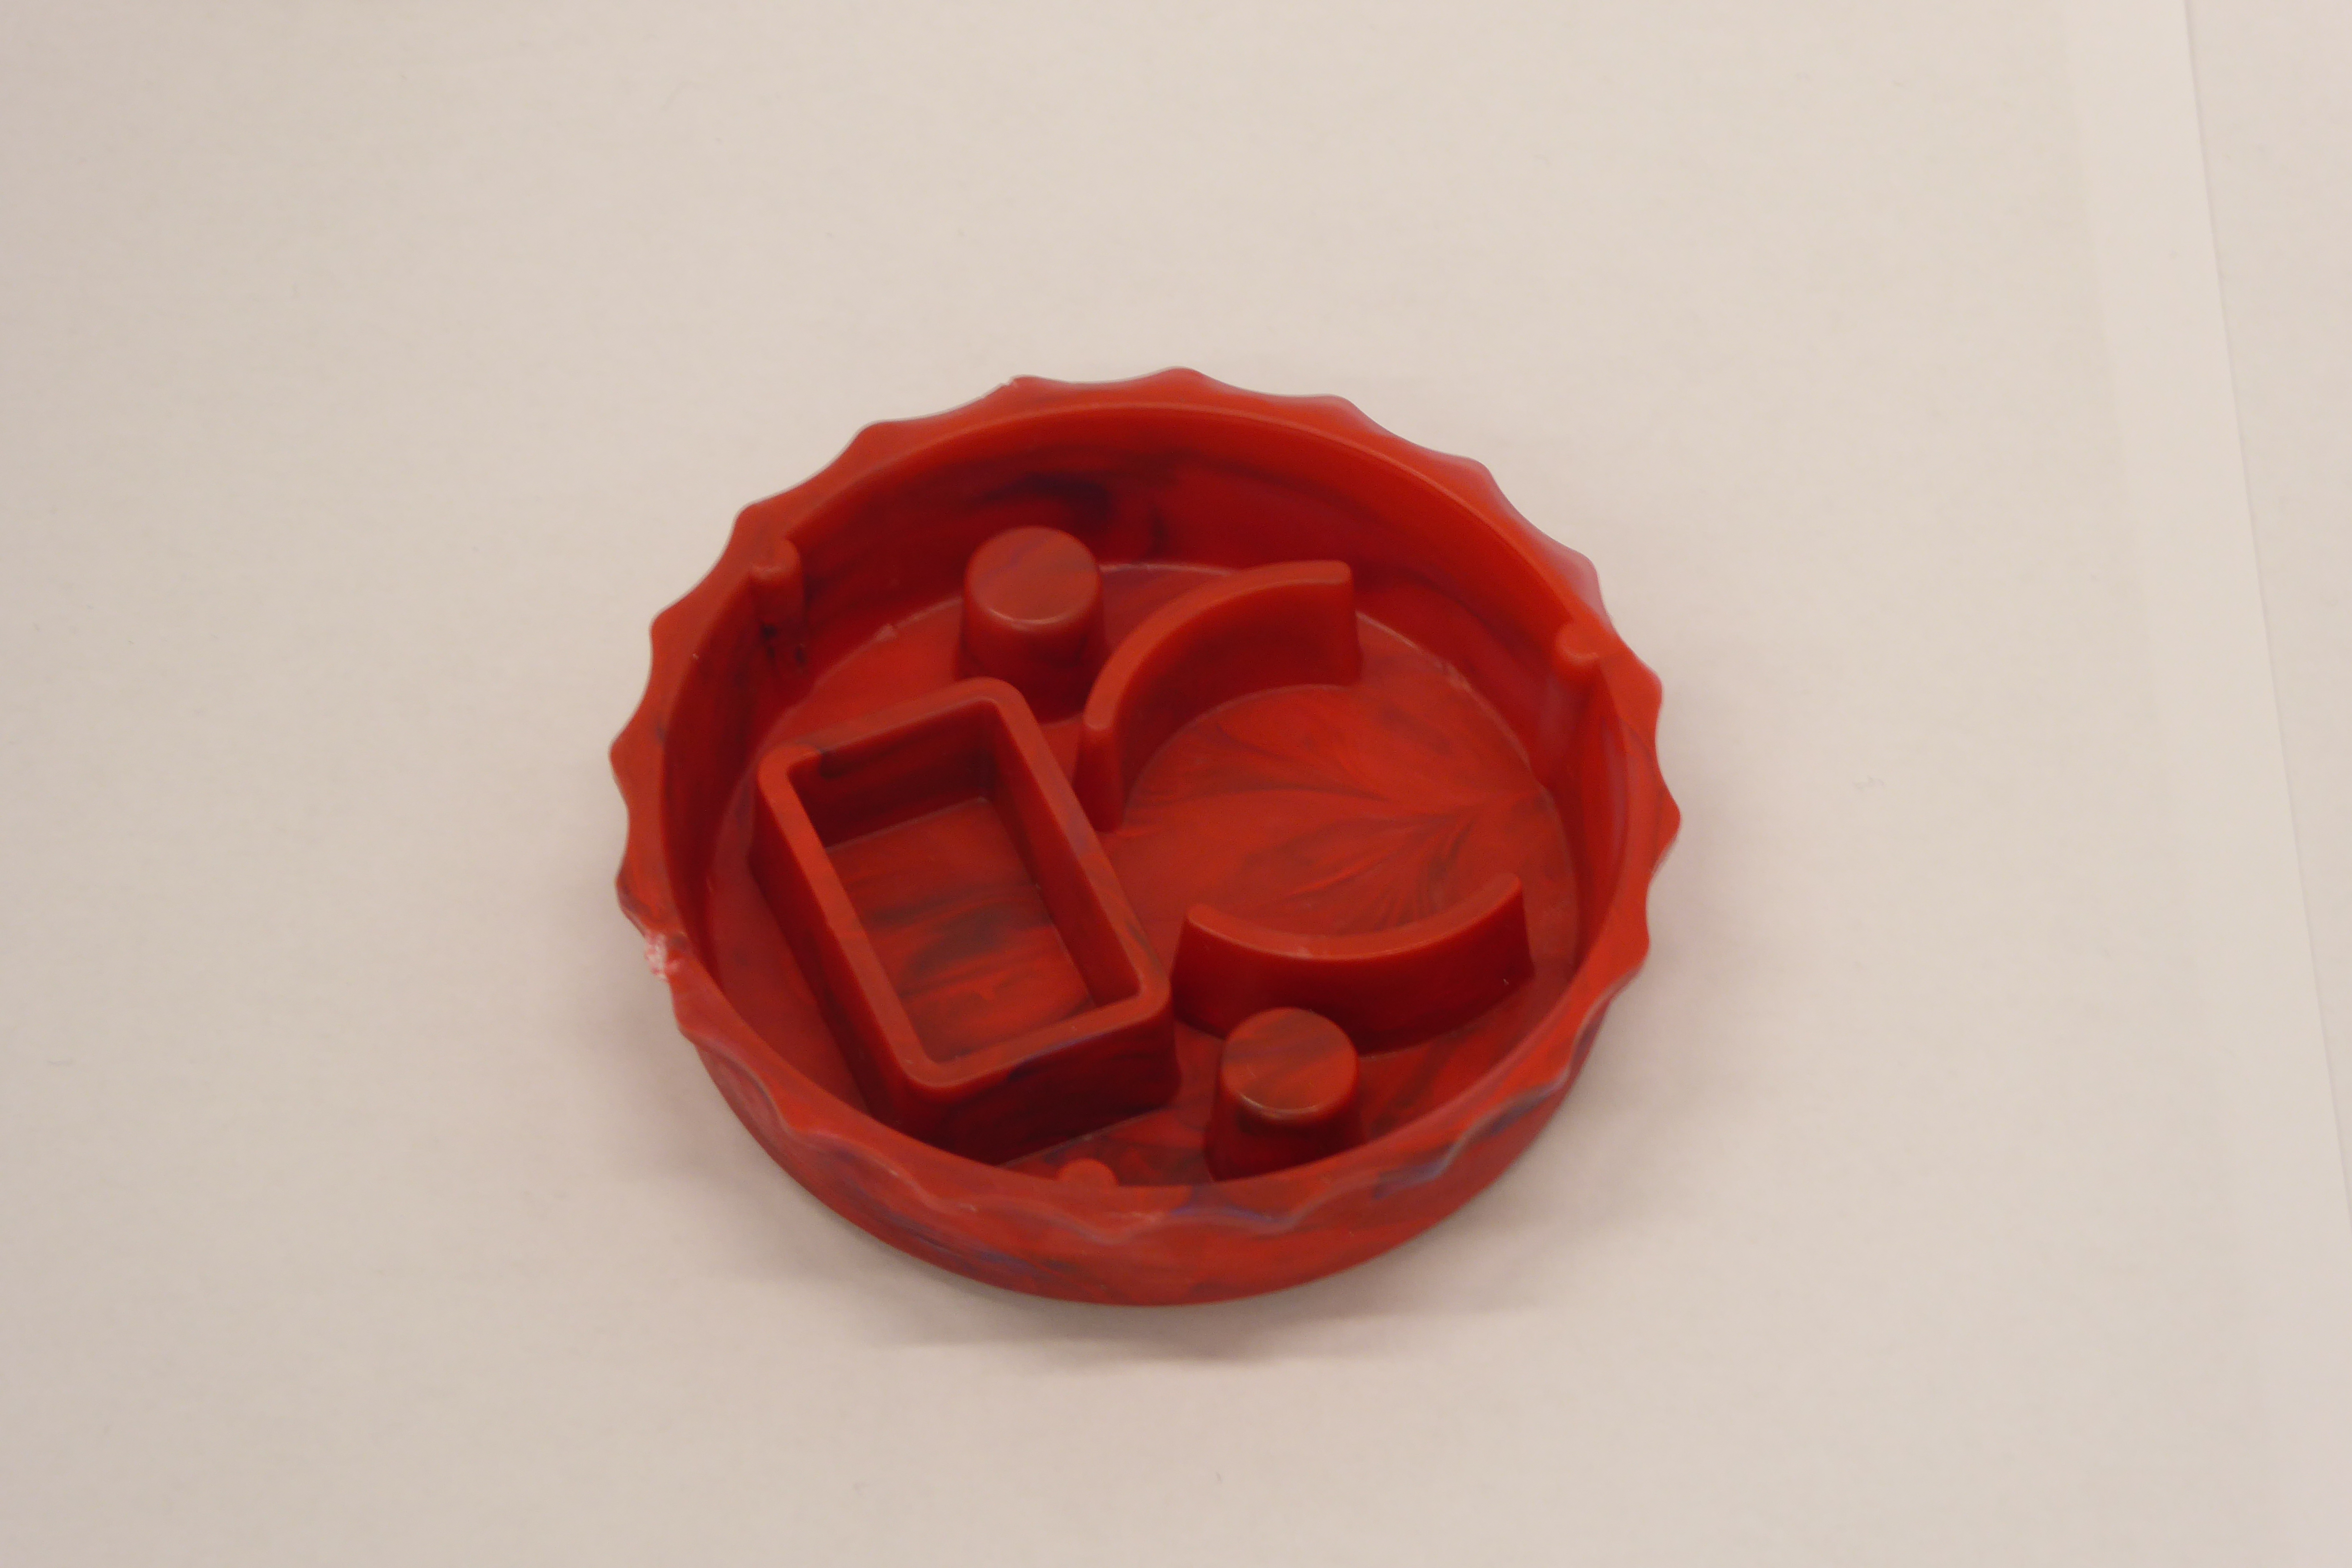
Label: Bottle Opener - Cover